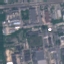
Label: Industrial